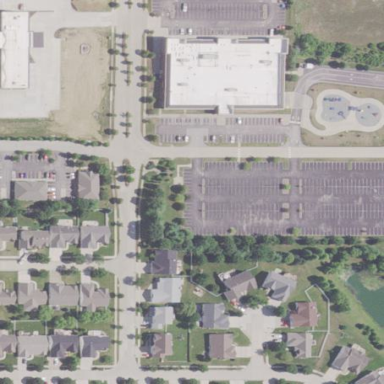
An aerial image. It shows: School.